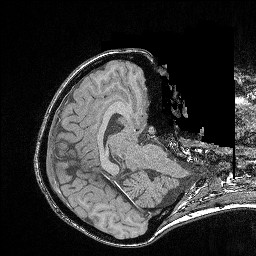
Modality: FLASH
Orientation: axial
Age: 25
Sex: female